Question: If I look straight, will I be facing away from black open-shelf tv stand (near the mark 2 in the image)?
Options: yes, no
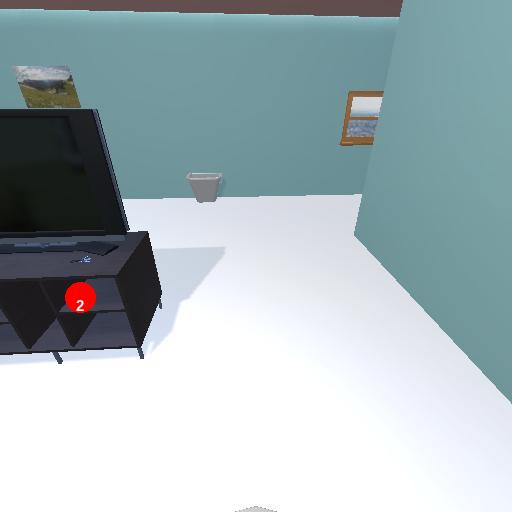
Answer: yes